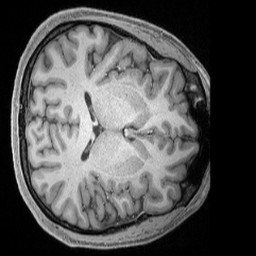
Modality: T1w
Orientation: axial
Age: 29
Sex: female
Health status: healthy
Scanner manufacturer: siemens
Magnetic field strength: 3 T
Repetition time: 2.4 s
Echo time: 0.00222 s